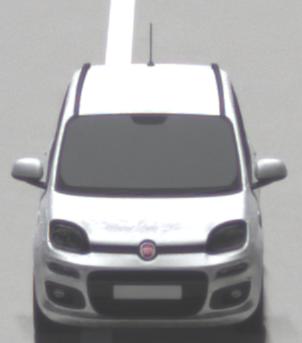
Make: Fiat
Model: Panda 1.2 8V
Detailed model: Panda (312)
Model produced from: 2013/02
Model produced until: 2013/12
Doors: 5
Color: white
Road condition: dry road
Daytime: not specified
Contrast: high contrast